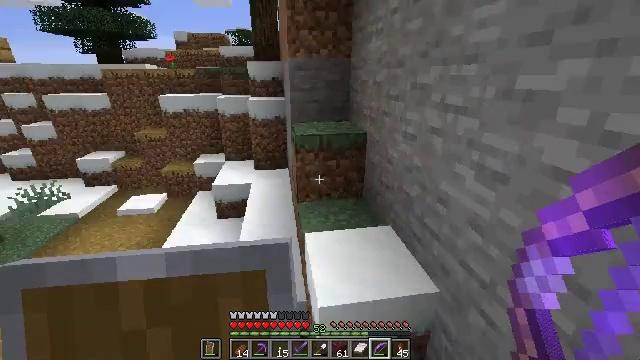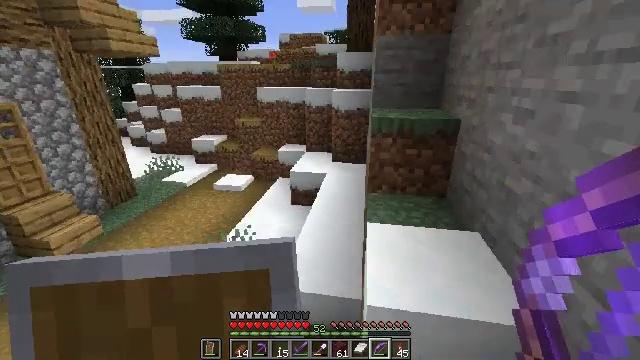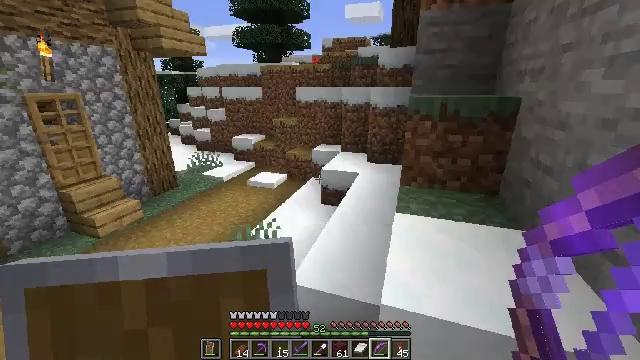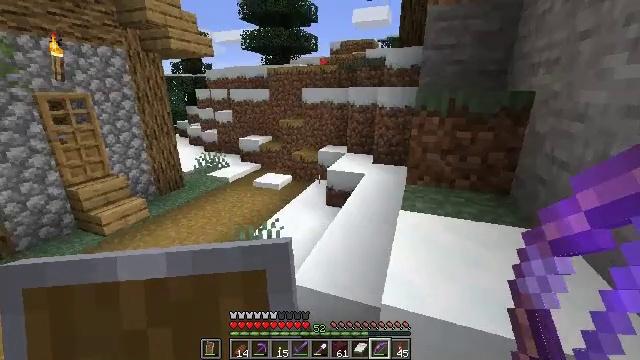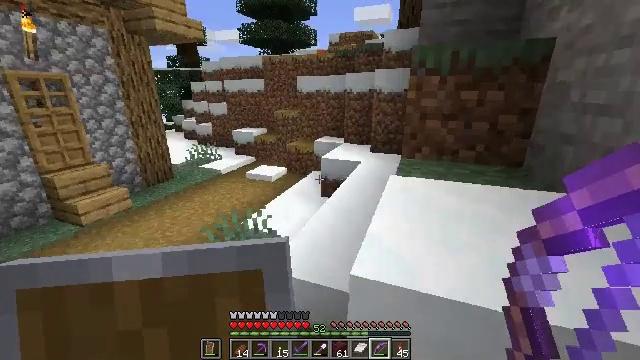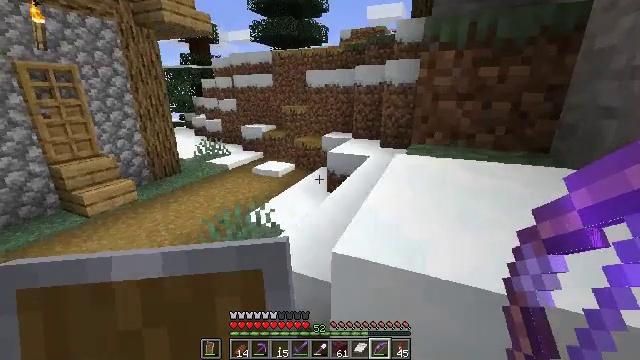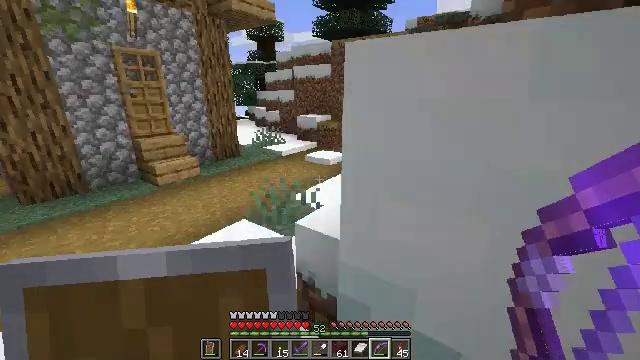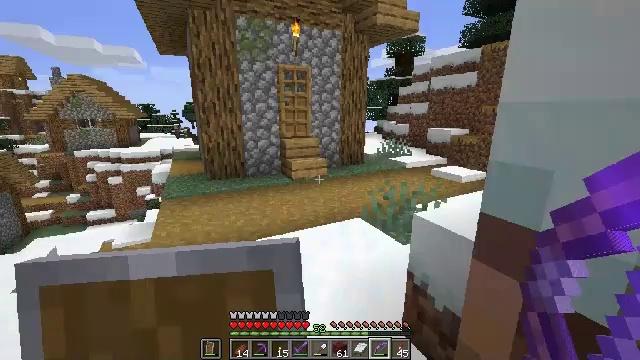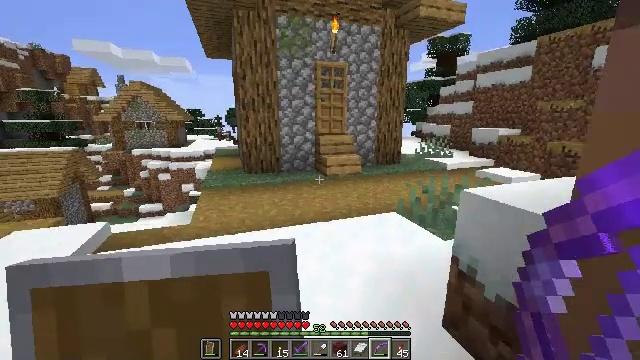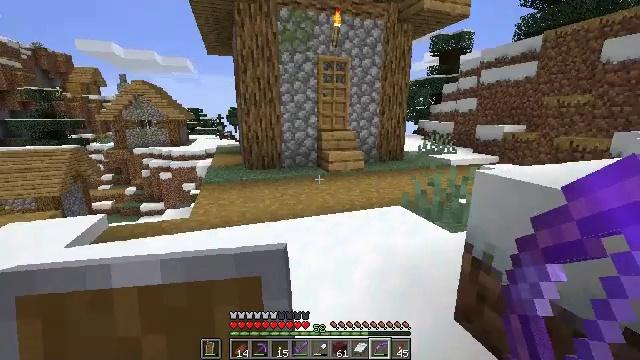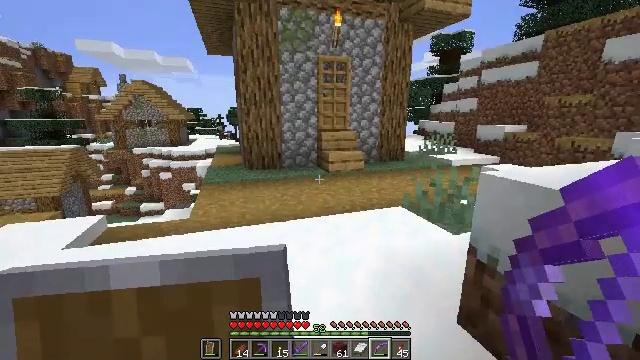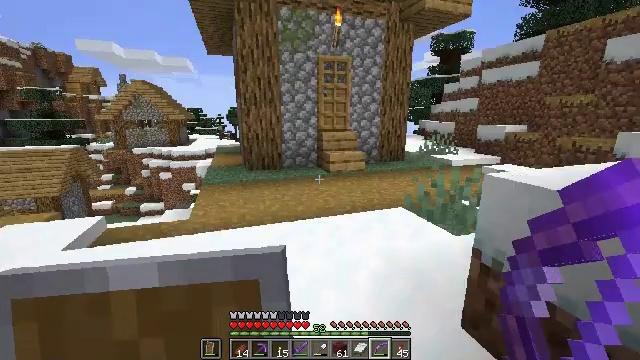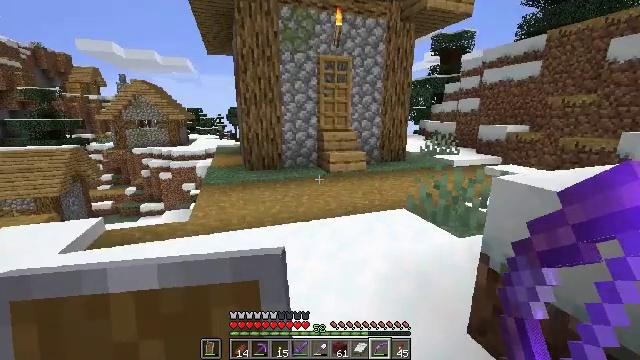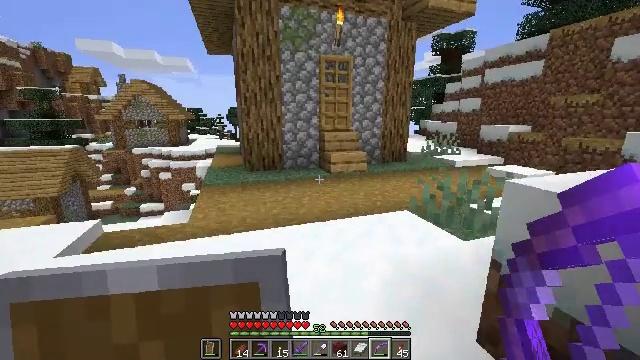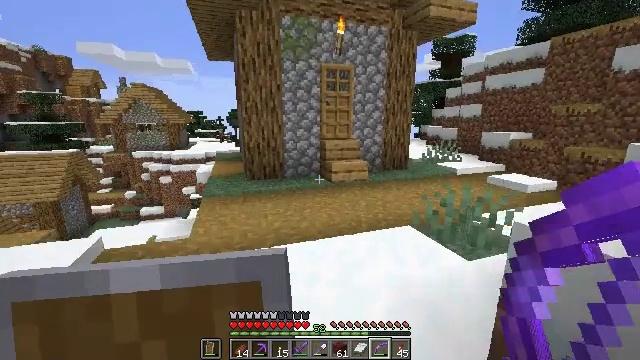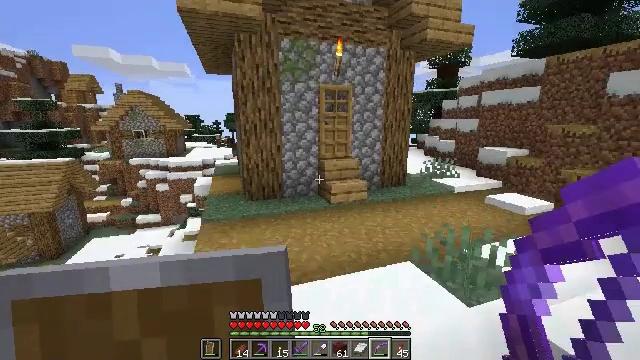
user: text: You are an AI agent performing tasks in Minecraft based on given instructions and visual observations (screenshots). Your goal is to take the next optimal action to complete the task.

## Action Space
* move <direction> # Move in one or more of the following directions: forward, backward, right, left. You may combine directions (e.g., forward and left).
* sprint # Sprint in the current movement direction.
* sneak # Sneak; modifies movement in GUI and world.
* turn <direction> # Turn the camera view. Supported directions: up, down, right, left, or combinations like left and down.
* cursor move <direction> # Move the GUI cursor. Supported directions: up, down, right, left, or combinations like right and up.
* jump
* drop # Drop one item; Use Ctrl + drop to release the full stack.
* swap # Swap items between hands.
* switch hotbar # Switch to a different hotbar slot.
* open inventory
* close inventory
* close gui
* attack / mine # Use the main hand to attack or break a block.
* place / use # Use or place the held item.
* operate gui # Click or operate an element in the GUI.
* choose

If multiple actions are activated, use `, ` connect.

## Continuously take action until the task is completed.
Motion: motion action
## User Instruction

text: Gather the bell for your inventory.
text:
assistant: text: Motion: turn left
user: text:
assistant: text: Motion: turn left and up
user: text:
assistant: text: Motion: turn left
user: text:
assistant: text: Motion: no_op
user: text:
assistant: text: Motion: turn left
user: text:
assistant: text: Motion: turn left
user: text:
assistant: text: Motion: turn left and up
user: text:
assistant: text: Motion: turn left and up
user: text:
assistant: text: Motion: no_op
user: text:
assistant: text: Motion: no_op
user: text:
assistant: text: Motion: no_op
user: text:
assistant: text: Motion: no_op
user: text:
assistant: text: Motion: no_op
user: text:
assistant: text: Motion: move forward
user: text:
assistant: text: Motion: move forward
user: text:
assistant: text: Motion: move forward
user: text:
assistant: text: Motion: move forward
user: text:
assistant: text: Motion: move forward, turn up
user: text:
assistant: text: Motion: move forward, turn left and up
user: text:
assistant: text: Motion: move forward
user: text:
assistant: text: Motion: move forward, turn down
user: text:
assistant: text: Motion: move forward
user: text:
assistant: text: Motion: move forward
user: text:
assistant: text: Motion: move forward
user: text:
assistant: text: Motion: move forward
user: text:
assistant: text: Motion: move forward and move right
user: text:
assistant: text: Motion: move forward and move right
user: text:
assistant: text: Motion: move forward and move right
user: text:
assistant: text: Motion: move forward and move right
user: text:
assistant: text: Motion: move forward and move right